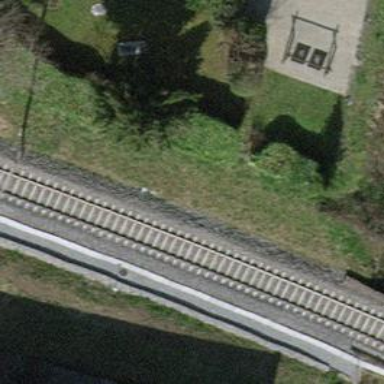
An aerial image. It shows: Single-track railway with electrified contact lines.